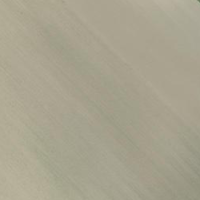
EUNIS habitat code: 52
Species observed at this site:
Grus grus